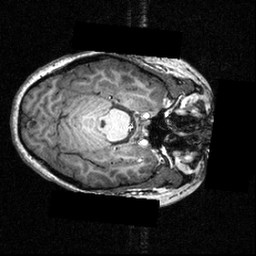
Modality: T1w
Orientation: axial
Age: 20
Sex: female
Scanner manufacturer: siemens
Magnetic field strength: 3.951 T
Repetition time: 1.5 s
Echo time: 0.00335 s